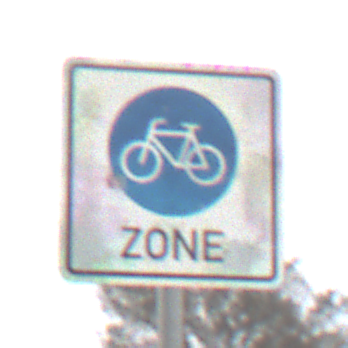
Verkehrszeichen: BeginnFahrradzone
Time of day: MorningAfternoon
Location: Outdoor (Nature)
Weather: Overcast
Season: NotSpecified
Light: Natural